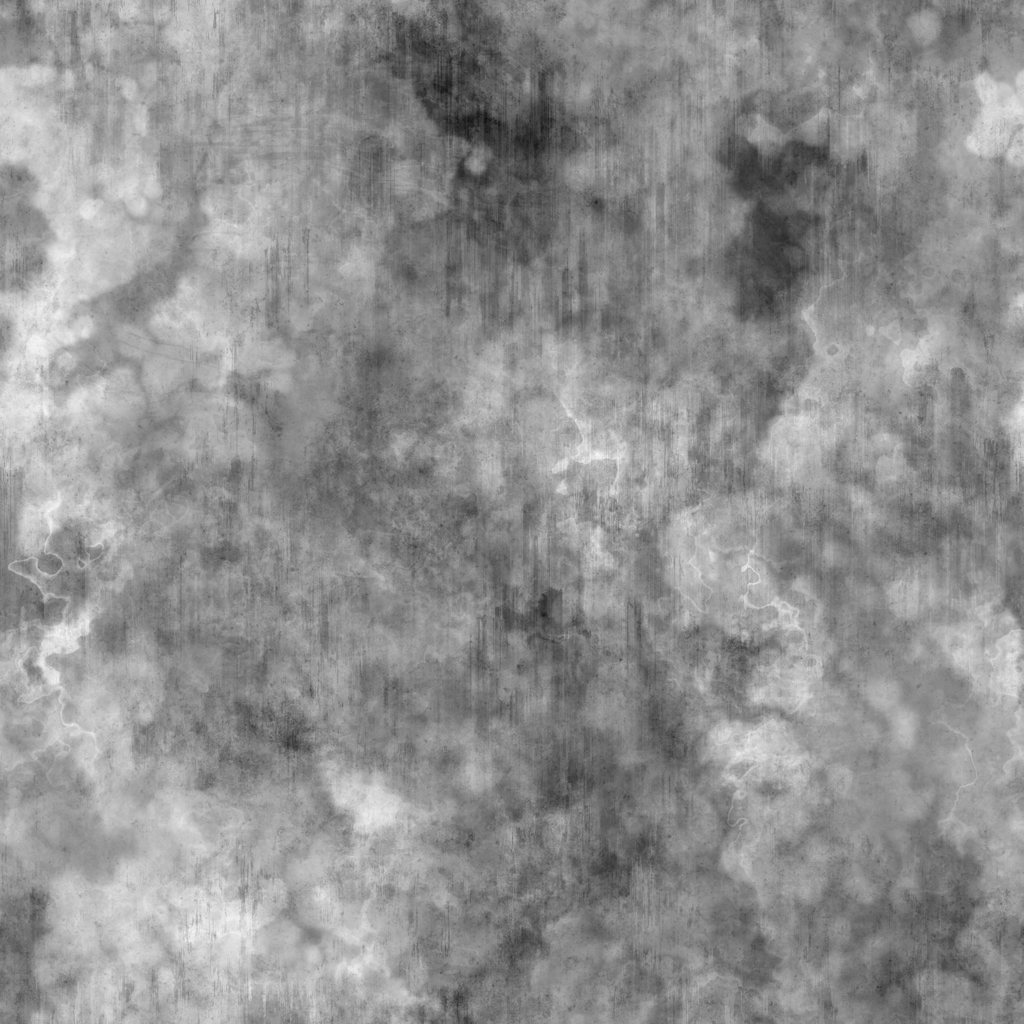
Texture map type: Displacement